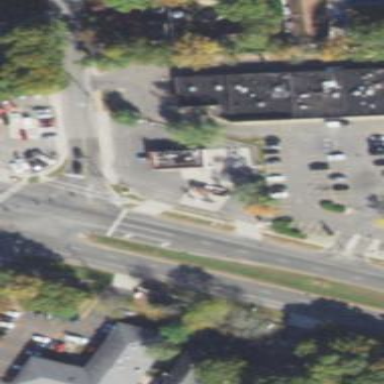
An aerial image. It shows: Fuel station.